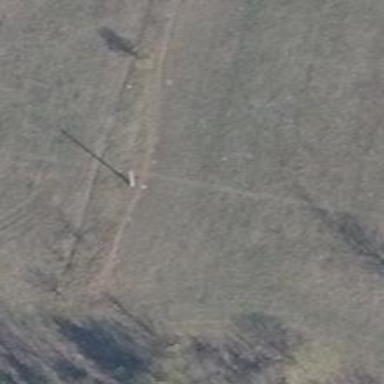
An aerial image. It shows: Minor power line.